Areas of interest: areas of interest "China Abacus Museum"
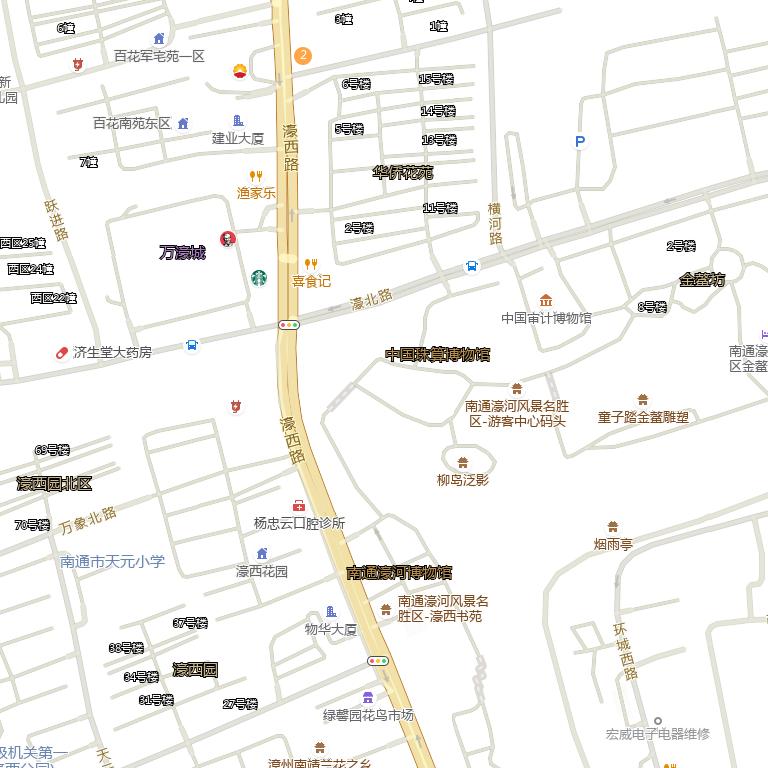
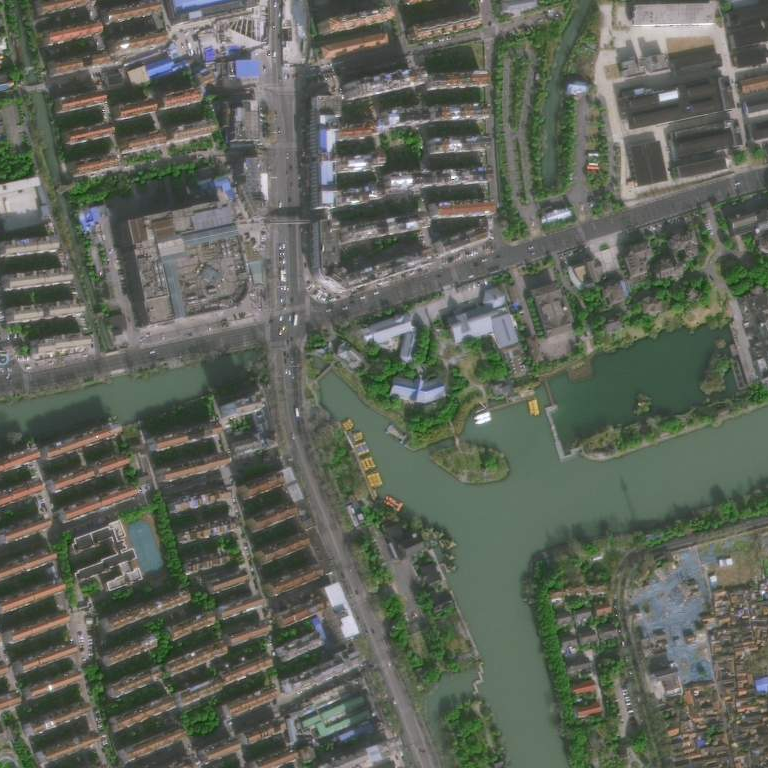